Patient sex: M
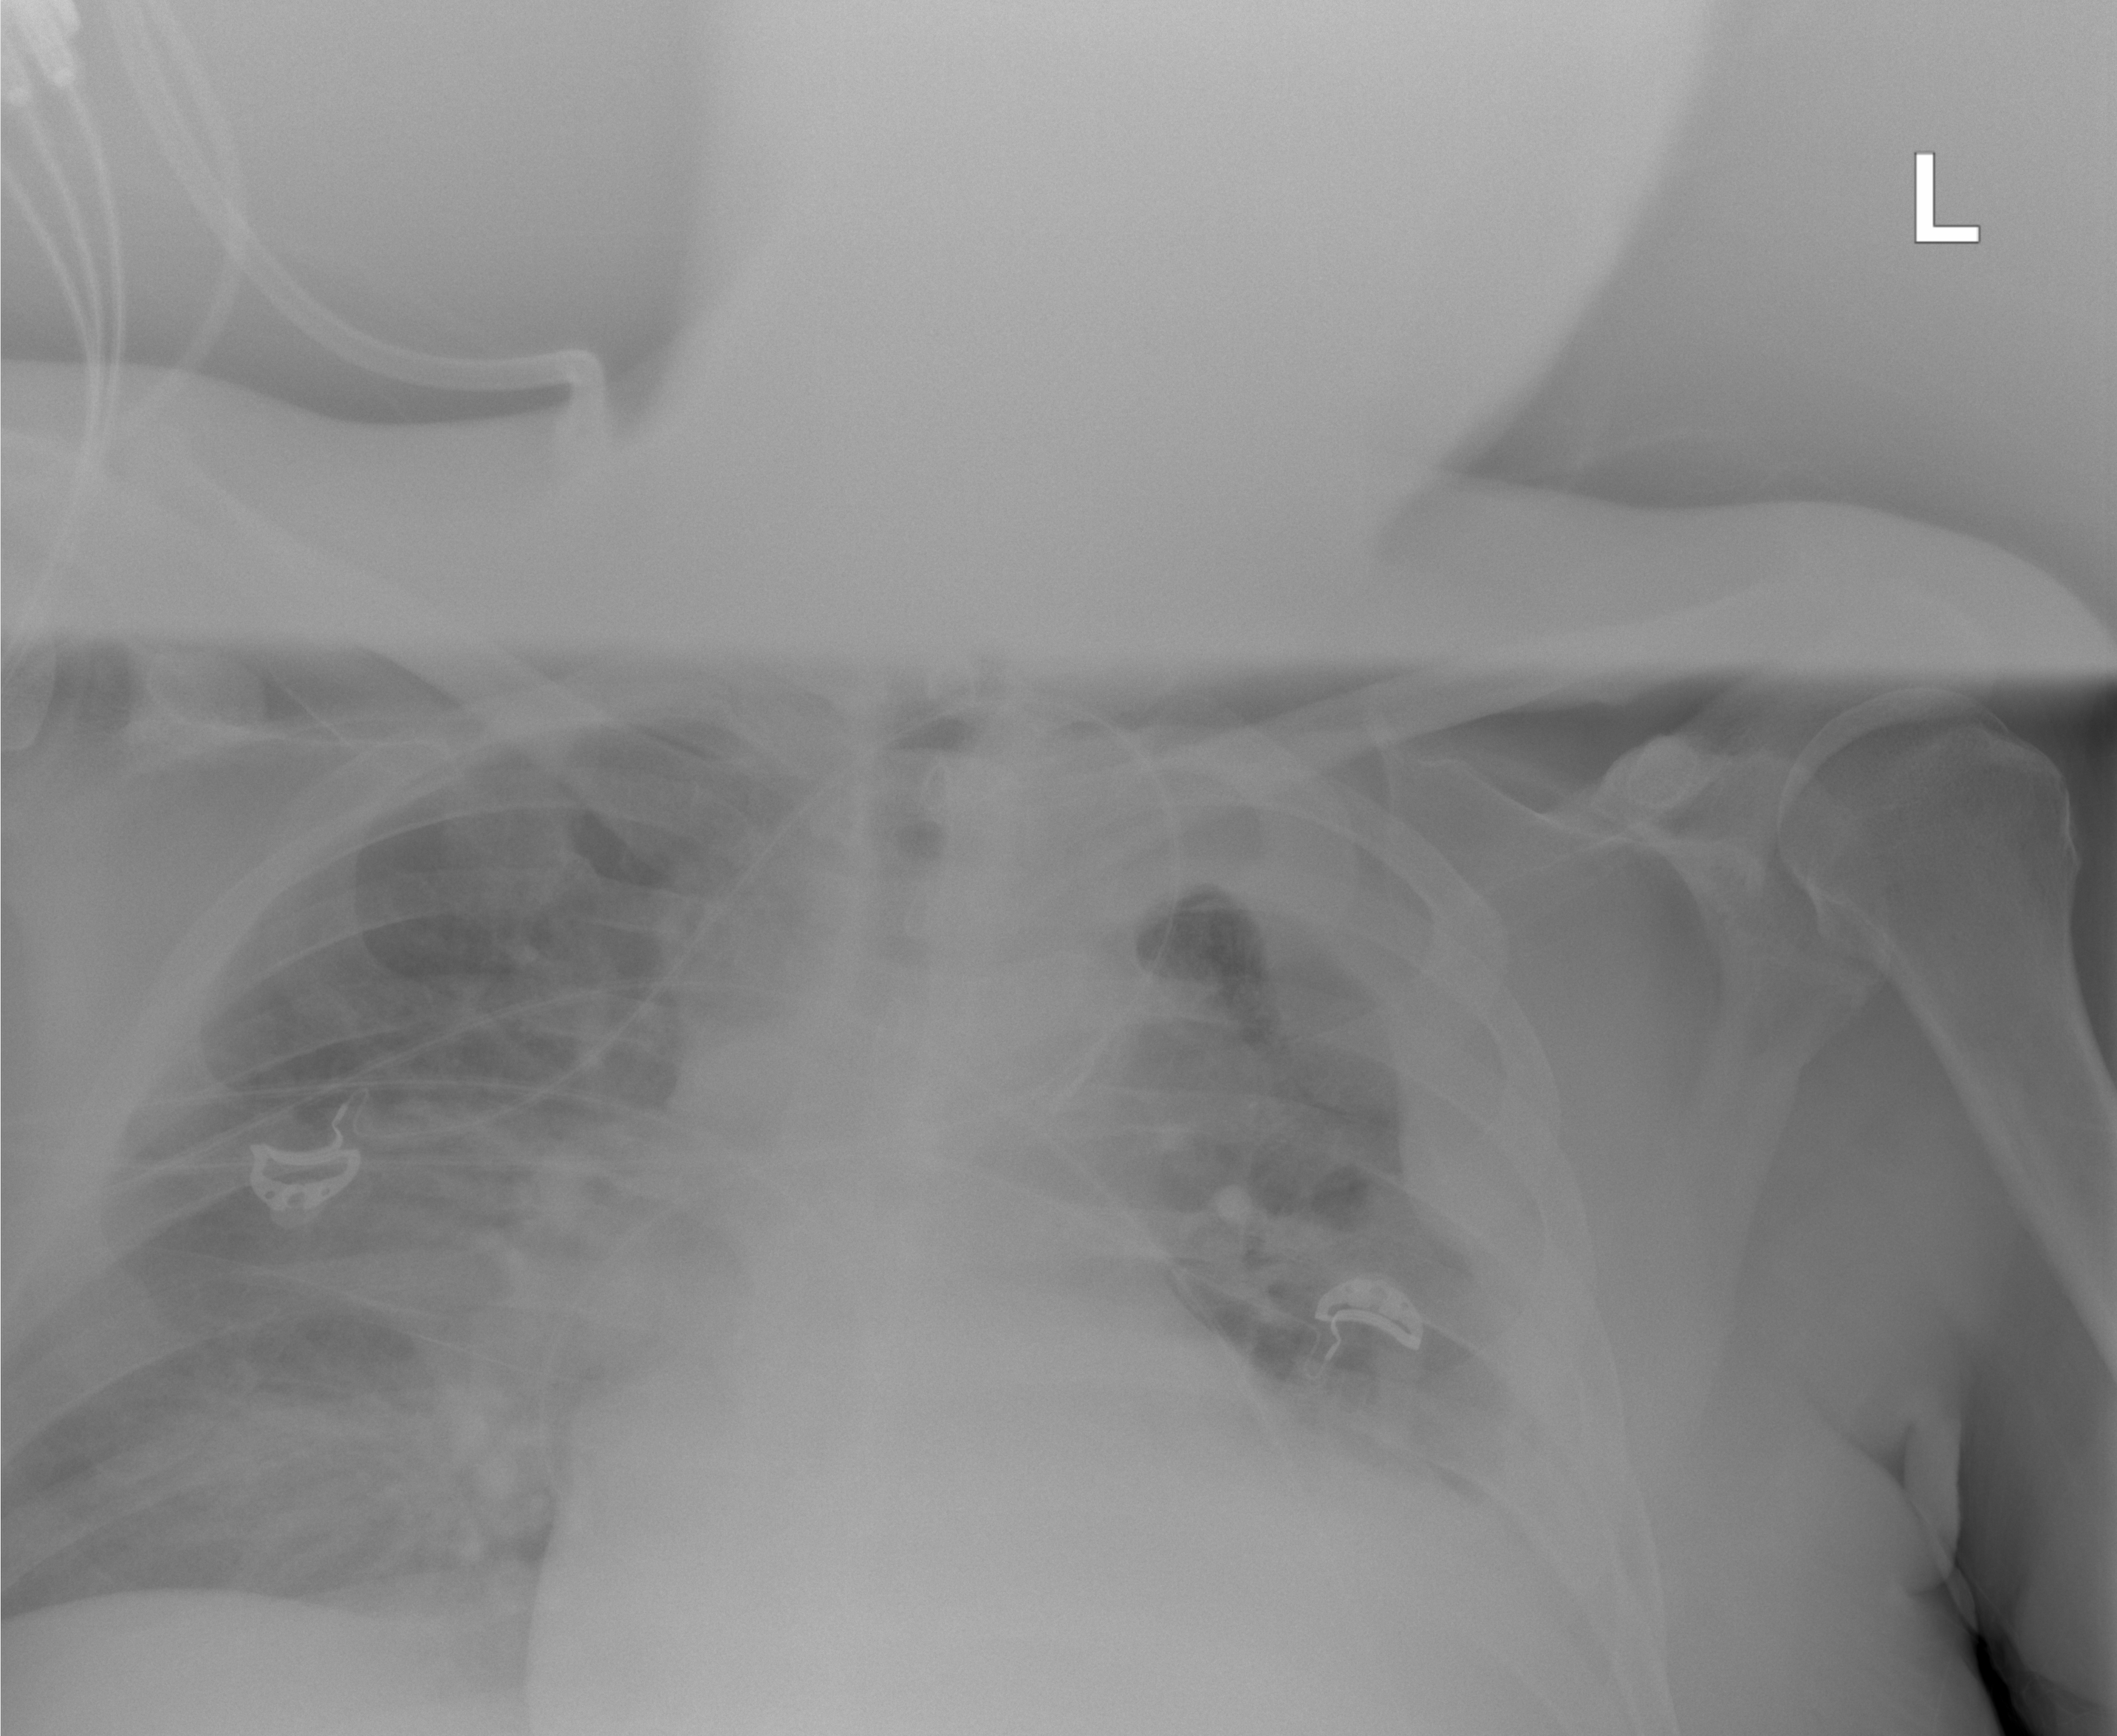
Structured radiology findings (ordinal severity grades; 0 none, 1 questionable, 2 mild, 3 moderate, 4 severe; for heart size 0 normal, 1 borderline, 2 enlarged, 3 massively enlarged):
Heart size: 1
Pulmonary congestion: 0
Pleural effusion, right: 0
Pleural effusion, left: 3
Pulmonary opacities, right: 0
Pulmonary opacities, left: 0
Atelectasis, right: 0
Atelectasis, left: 2